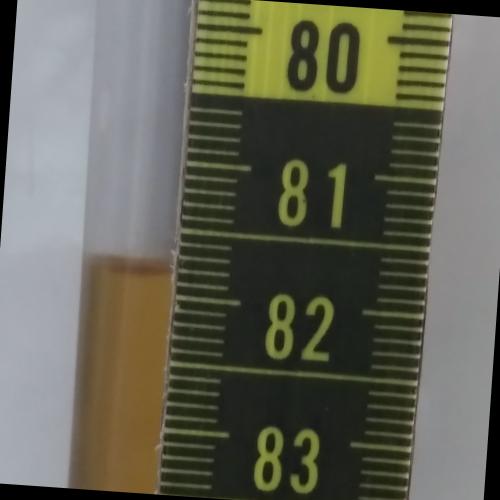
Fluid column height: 81.8 cm